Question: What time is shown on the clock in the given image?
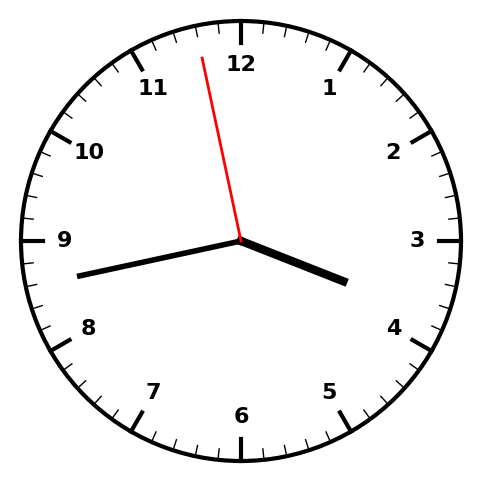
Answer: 03:42:58